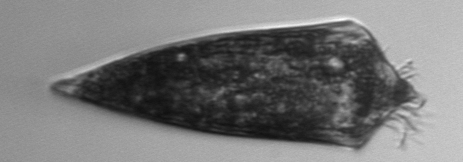
Label: Strombidium_tintinnodes